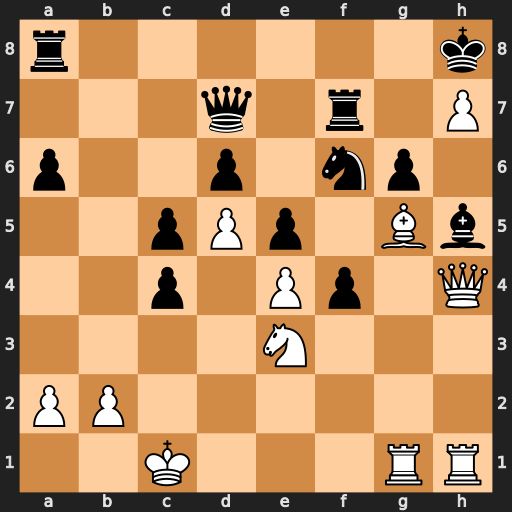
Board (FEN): r6k/3q1r1P/p2p1np1/2pPp1Bb/2p1Pp1Q/4N3/PP6/2K3RR
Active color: w
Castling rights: -
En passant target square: -
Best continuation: Bxf6+ Rxf6 Qxf6+